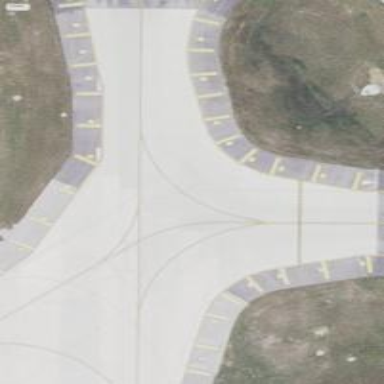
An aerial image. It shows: Image of taxiway at airport.